Question: Here is a picture of my data model:

I have a view where the user can enter a number for weight & reps. How can I use NSFetchedResultsController (or a better option) to save this as an instance of "Set".
Then I want the user to be able to make multiple "Set" for a particular "Exercise". The user might choose to do 5 different "Exercise". I want the total of exercises to be as 1 "Session".
And "Session" will be stored with a timestamp. That way I can search and bring up data from today, or within 30 days, etc.
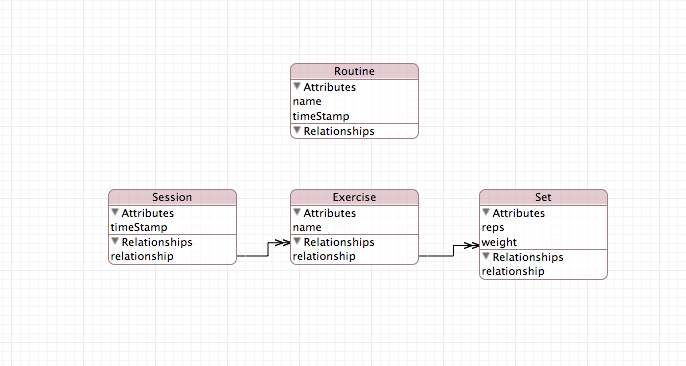
Answer: First, set up your "Core Data stack" using Apple's templates or other example code (I usually use a custom singleton for this). You will create instances of NSManagedObjectModel, NSManagedObjectContext, and NSPersistentStoreCoordinator.
To create new managed objects, I like to use the NSEntityDescription class method 'insertNewObjectForEntityForName:inManagedObjectContext:' (really I use <URL>.
You can refer to all your objects as NSManagedObject and use 'setValue:forKey:', etc; but I recommend generating custom class files for your entities (Xcode can do this or try mogenerator).
For example (assuming you generate class files and NSManagedObjectContext object is "moc" here):
'''
Set *set = [NSEntityDescription insertNewObjectForEntityForName:@"Set" inManagedObjectContext:moc];
set.weight = 100;
set.reps = 10;
NSMutableSet *sets = [NSMutableSet set];
[sets addObject:set];
Exercise *exercise = [NSEntityDescription insertNewObjectForEntityForName:@"Exercise" inManagedObjectContext:moc];
exercise.relationship = sets; // you should name this relationship something like "sets"
'''
Then, you can build up exercises and add them to a set and assign that set to the Session's to-many Exercises relationship (again, "exercises" would be a better name).
To save, just call 'save:' on your NSManagedObjectContext object.
Also, I noticed that you don't have inverse relationships in your model. It is strongly recommended that you always have inverse relationships.